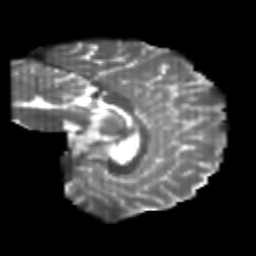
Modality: T2w
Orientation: sagittal
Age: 25
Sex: female
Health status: healthy
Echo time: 0.074 s